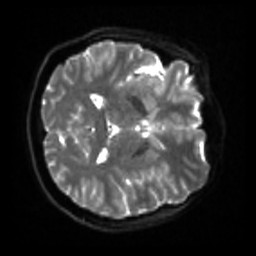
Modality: sbref
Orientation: axial
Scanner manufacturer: siemens
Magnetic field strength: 3 T
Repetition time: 4 s
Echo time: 0.0594 s